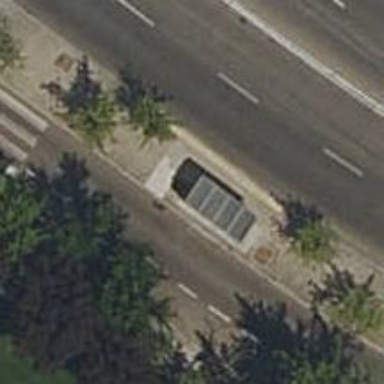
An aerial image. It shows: Bus stop with platform for public transport.